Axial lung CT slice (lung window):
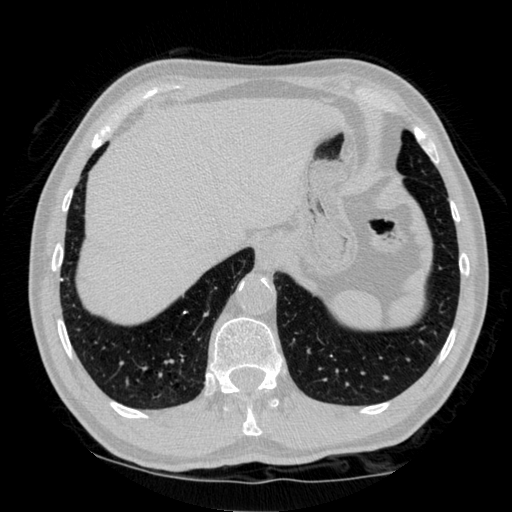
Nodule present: no